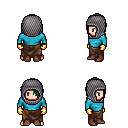
a pixel art fantasy rpg character, male body template, human, light skin, teal long-sleeve shirt, robe skirt, green bangs hairstyle, chain hood, gold gloves, brown shoes, four views (front, back, left, right), 2x2 character sprite sheet, small pixel art, hard edges, no anti-aliasing